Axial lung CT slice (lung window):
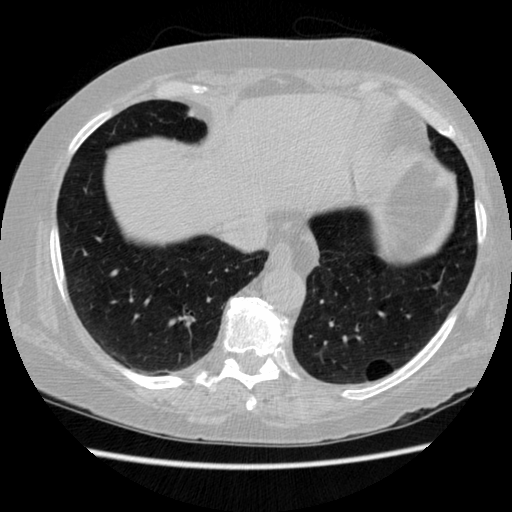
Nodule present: no